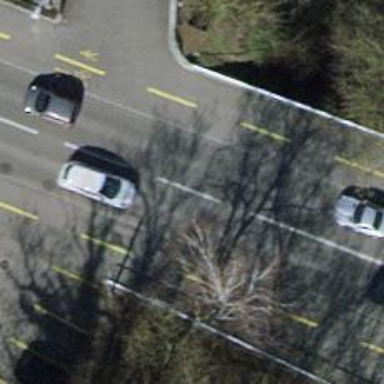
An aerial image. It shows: Tertiary road with asphalt surface running on bridge. There are sidewalks on both sides of the road.